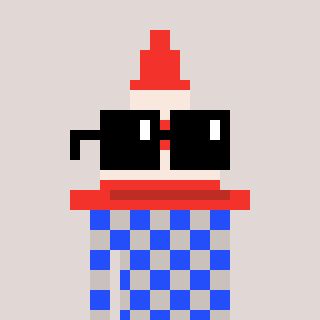
a pixel art character with square black sunglasses, a cone-shaped head and a foggrey-colored body on a warm background